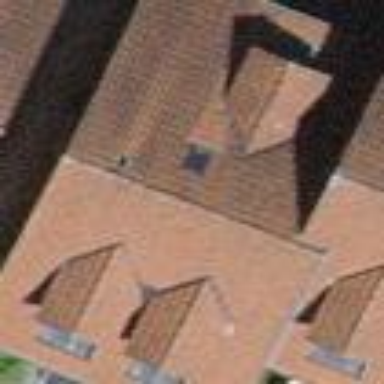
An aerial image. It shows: House with gabled roof that runs across the building.